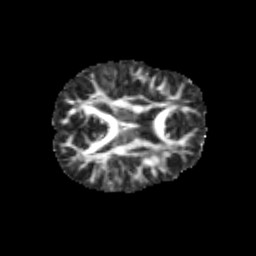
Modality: FA
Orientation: axial
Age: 13
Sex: male
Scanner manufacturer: siemens
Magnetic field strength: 3 T
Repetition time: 3.8 s
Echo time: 0.07 s